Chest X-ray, AP view. Patient: 30 years old, sex M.
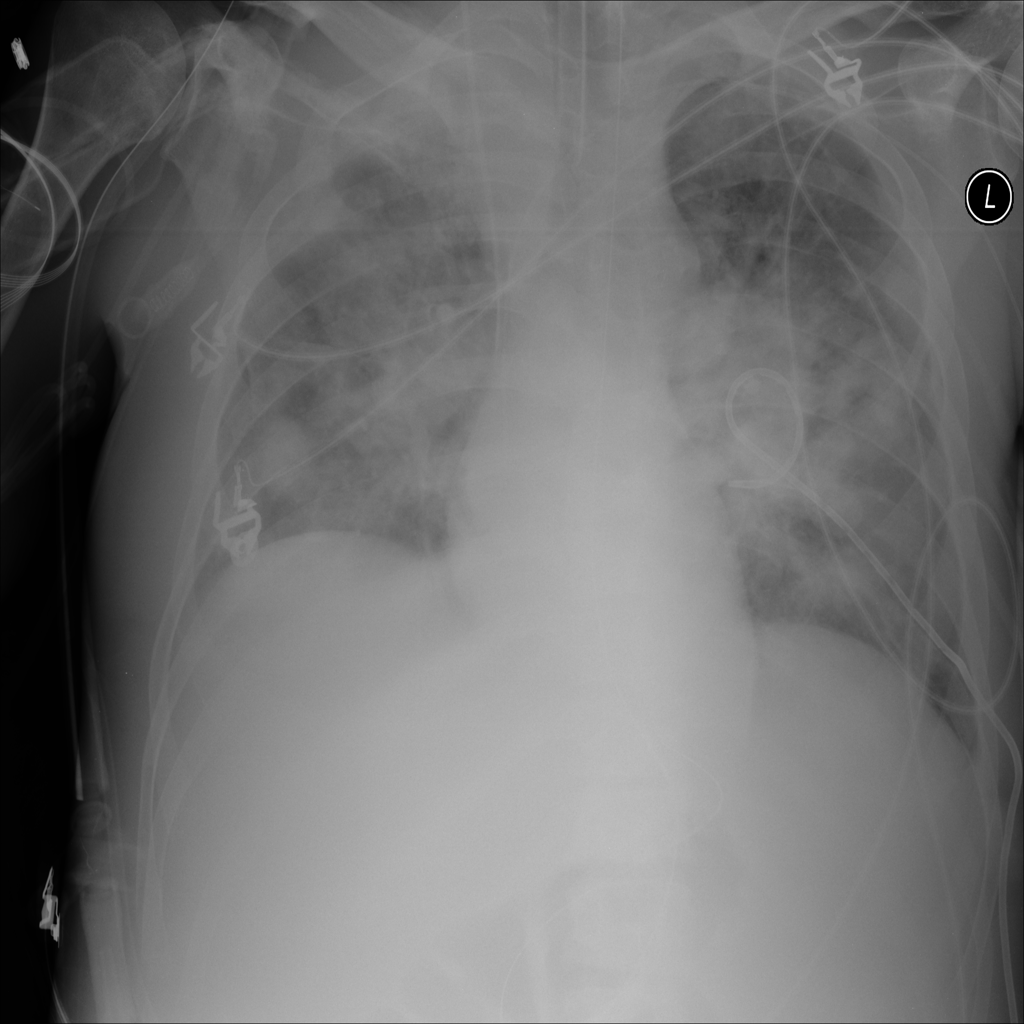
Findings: Consolidation, Infiltration, Mass, Nodule